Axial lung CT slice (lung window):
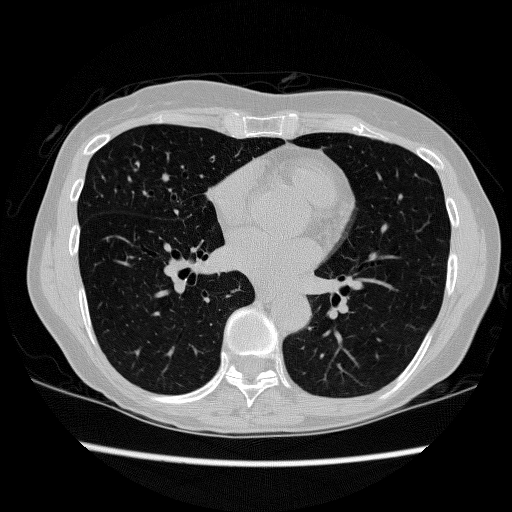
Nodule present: no